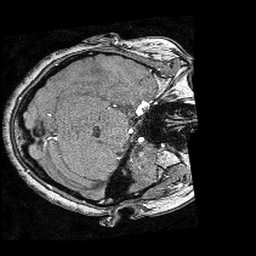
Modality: angio
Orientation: axial
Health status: ill
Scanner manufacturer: philips
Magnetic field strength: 3 T
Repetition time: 0.01816 s
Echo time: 0.003368 s